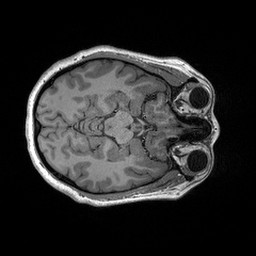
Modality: T1w
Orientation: axial
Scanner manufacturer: siemens
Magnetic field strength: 3 T
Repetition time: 2.3 s
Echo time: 0.00298 s